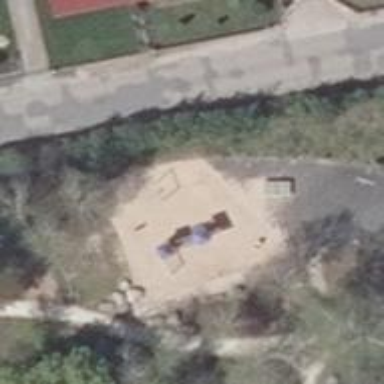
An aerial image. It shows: Playground area for leisure activities on the land.